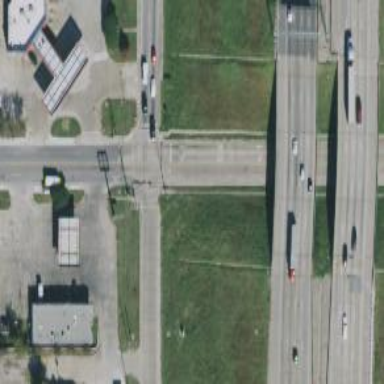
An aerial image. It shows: Crossing on the road.